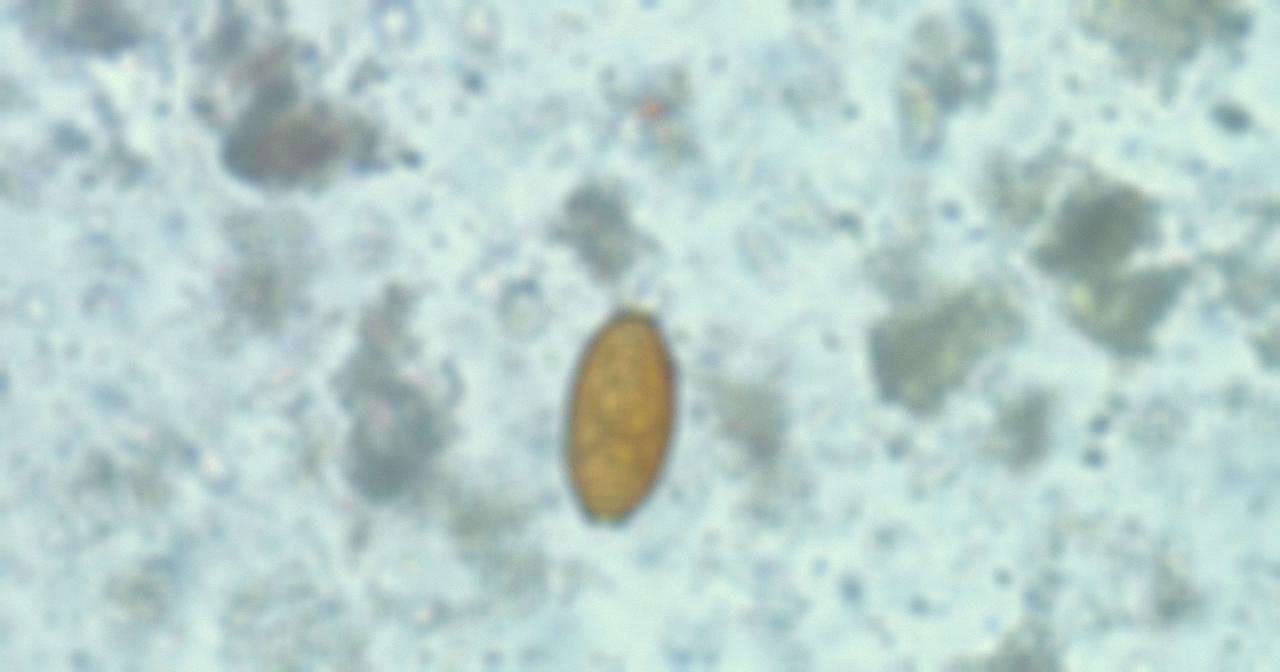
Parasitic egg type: Trichuris trichiura